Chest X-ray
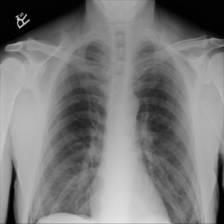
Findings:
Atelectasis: negative
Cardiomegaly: negative
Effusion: negative
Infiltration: negative
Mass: negative
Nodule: negative
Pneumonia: negative
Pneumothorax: negative
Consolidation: negative
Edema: negative
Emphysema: negative
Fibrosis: negative
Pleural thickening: negative
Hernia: negative